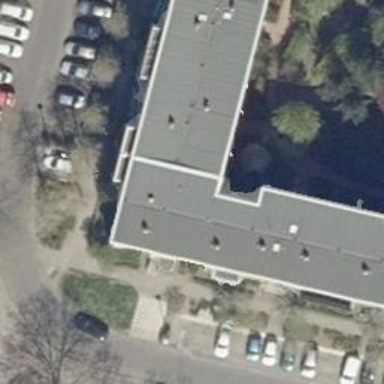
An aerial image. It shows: Flat-roofed apartment building.